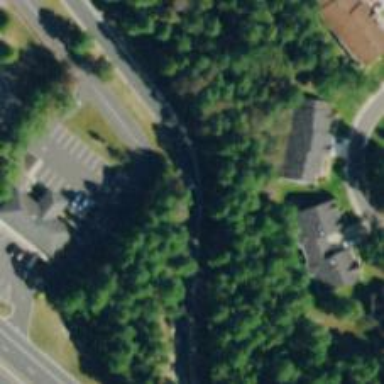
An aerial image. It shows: Trunk link highway.